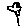
Label: flower